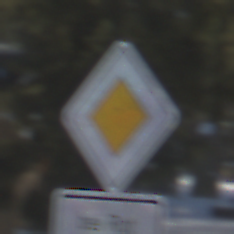
Verkehrszeichen: Vorfahrtsstrasse
Zusatzzeichen unten: HinweisDurchVerbaleAngabe5
Umgebung: Outdoor, Special
Tageszeit: MorningAfternoon
Wetter: Clear
Licht: Natural
Jahreszeit: Winter
Kontrast: HighContrast